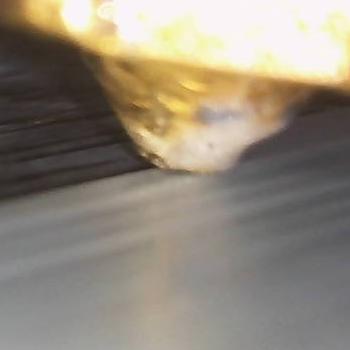
Flow rate: 235%